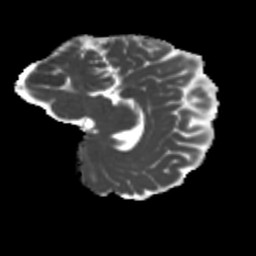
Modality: MD
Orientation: sagittal
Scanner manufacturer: siemens
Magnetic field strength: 3 T
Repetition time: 4 s
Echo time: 0.0594 s